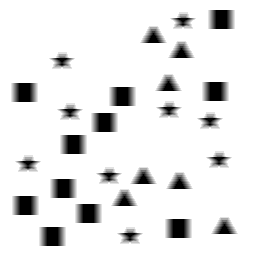
Squares: 11
Triangles: 7
Stars: 9
Total shapes: 27